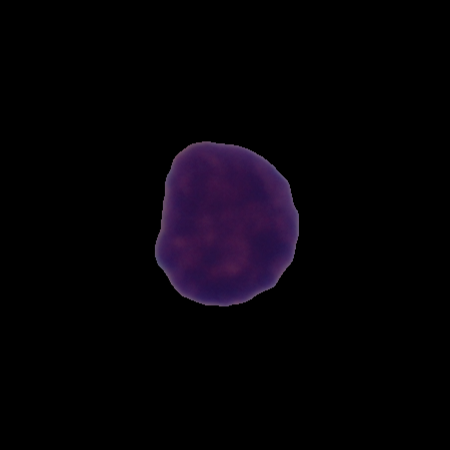
Label: healthy